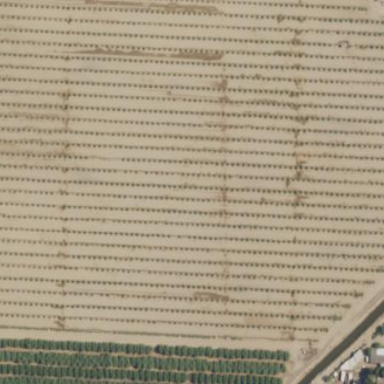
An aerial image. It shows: Vineyard.